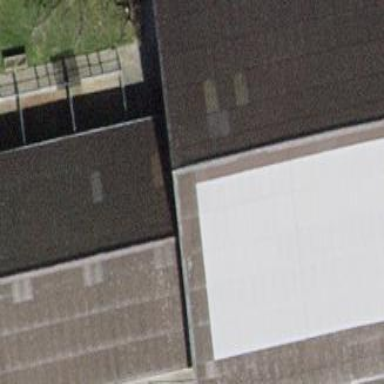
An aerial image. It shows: Building with tile roof.